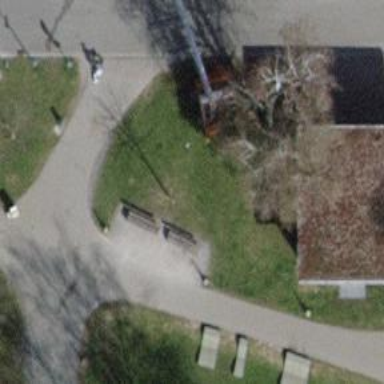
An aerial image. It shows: Brown bench.